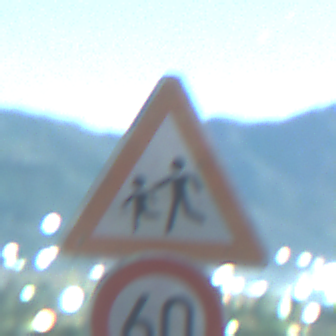
Verkehrszeichen: KinderRechts
Zusatzzeichen unten: Geschwindigkeit60
Umgebung: Outdoor, Nature
Tageszeit: Night
Wetter: PartlyCloudy
Licht: Natural
Jahreszeit: NotSpecified
Kontrast: HighContrast